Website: home-depot
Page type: newsletter-management
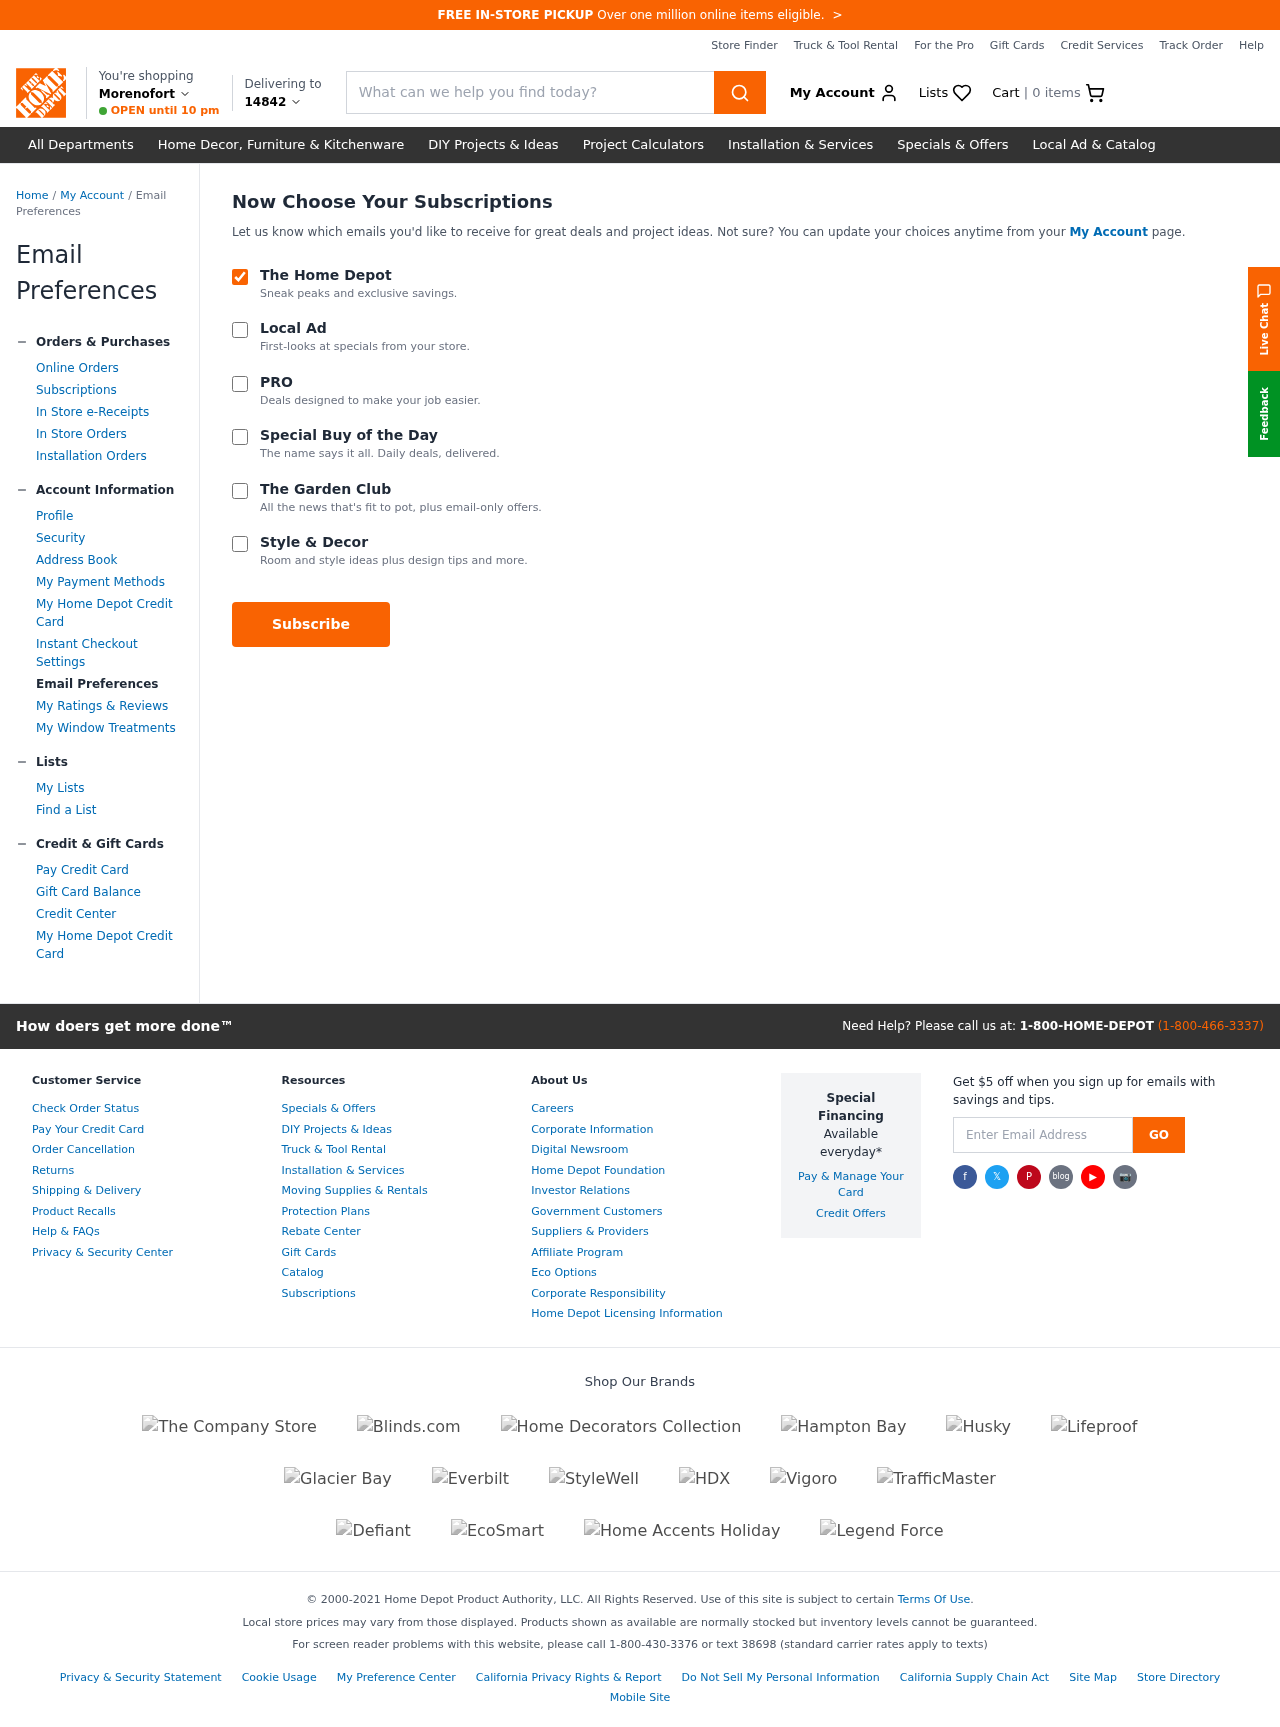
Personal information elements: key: PII_CITY
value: Morenofort
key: PII_POSTCODE
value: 14842
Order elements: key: ORDER_NUM_ITEMS
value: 0
Search elements: key: HEADER_SEARCH
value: What can we help you find today?